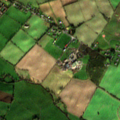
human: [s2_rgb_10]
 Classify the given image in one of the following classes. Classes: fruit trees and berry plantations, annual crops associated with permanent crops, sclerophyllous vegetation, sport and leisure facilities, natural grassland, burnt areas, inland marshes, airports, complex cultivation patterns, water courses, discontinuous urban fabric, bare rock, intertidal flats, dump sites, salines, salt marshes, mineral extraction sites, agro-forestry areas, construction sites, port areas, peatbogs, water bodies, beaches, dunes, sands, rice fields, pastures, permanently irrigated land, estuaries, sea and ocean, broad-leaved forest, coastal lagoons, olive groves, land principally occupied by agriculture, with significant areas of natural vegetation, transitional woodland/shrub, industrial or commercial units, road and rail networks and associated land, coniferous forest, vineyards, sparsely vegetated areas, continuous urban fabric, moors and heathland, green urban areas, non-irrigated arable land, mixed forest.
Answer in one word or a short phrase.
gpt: non-irrigated arable land, pastures